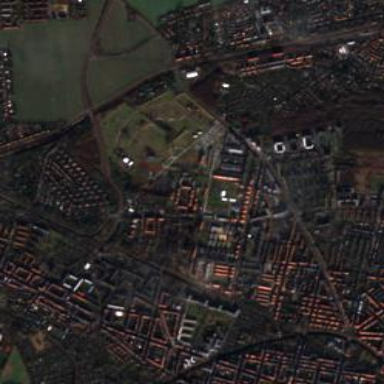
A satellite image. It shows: Military barracks in military landuse area.